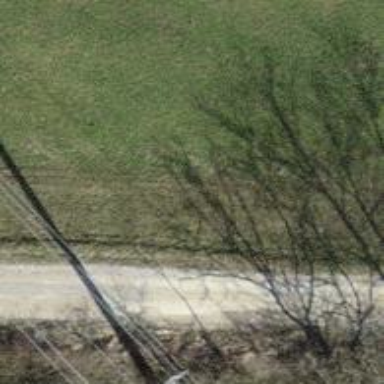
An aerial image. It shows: Power pole.